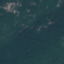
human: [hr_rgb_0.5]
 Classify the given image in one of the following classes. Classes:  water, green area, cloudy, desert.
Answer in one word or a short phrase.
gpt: green area